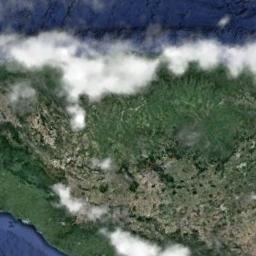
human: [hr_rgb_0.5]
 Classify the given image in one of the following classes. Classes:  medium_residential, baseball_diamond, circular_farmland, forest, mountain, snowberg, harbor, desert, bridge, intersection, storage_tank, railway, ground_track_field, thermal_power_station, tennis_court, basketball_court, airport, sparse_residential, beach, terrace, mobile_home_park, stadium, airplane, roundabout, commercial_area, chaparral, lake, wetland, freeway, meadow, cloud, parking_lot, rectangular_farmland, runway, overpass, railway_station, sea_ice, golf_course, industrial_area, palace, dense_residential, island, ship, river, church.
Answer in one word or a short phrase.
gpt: cloud